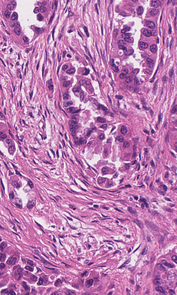
Tumor epithelial tissue: yes
Tumor-associated stroma tissue: yes
Normal tissue: no